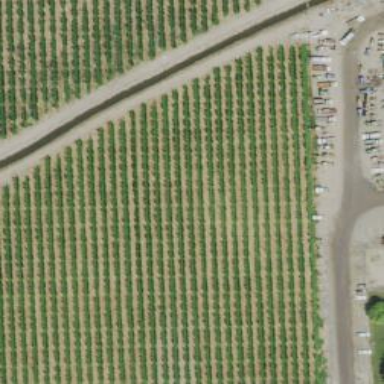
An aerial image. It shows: Orchard.